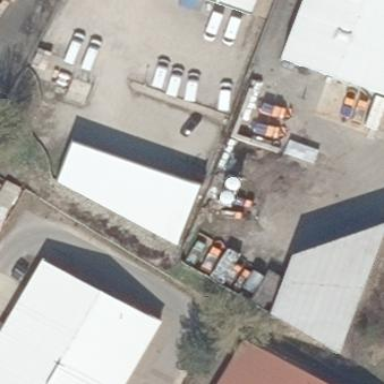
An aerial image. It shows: Warehouse.